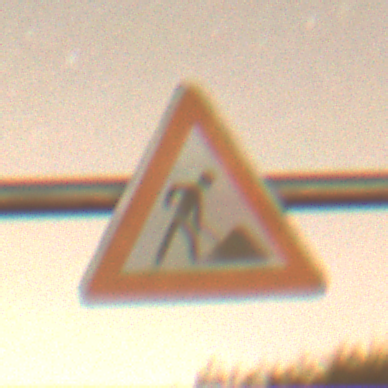
Verkehrszeichen: Arbeitsstelle
Umgebung: Outdoor, Suburban
Tageszeit: Night
Wetter: Clear
Licht: Artificial
Jahreszeit: NotSpecified
Kontrast: MediumContrast